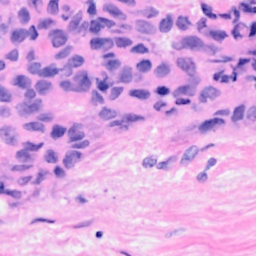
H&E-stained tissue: Breast